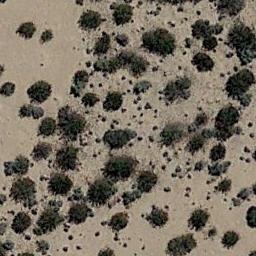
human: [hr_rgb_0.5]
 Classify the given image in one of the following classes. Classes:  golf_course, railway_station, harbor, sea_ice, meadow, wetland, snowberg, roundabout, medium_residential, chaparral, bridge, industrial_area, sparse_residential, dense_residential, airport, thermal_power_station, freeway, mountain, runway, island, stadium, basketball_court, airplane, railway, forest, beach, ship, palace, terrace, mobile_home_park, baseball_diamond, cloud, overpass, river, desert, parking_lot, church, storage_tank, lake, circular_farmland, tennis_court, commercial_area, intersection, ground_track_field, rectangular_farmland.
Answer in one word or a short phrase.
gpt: chaparral